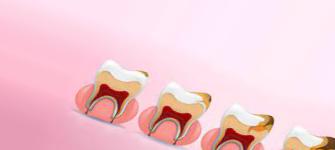
Condition: Caries